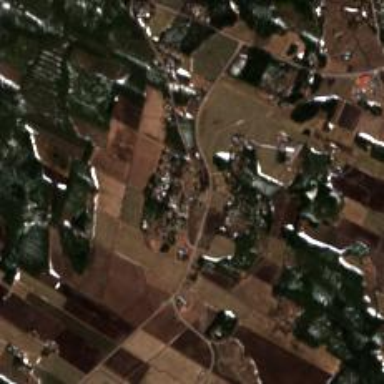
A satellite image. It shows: Village.